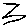
Label: zigzag